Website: lowes
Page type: newsletter-management
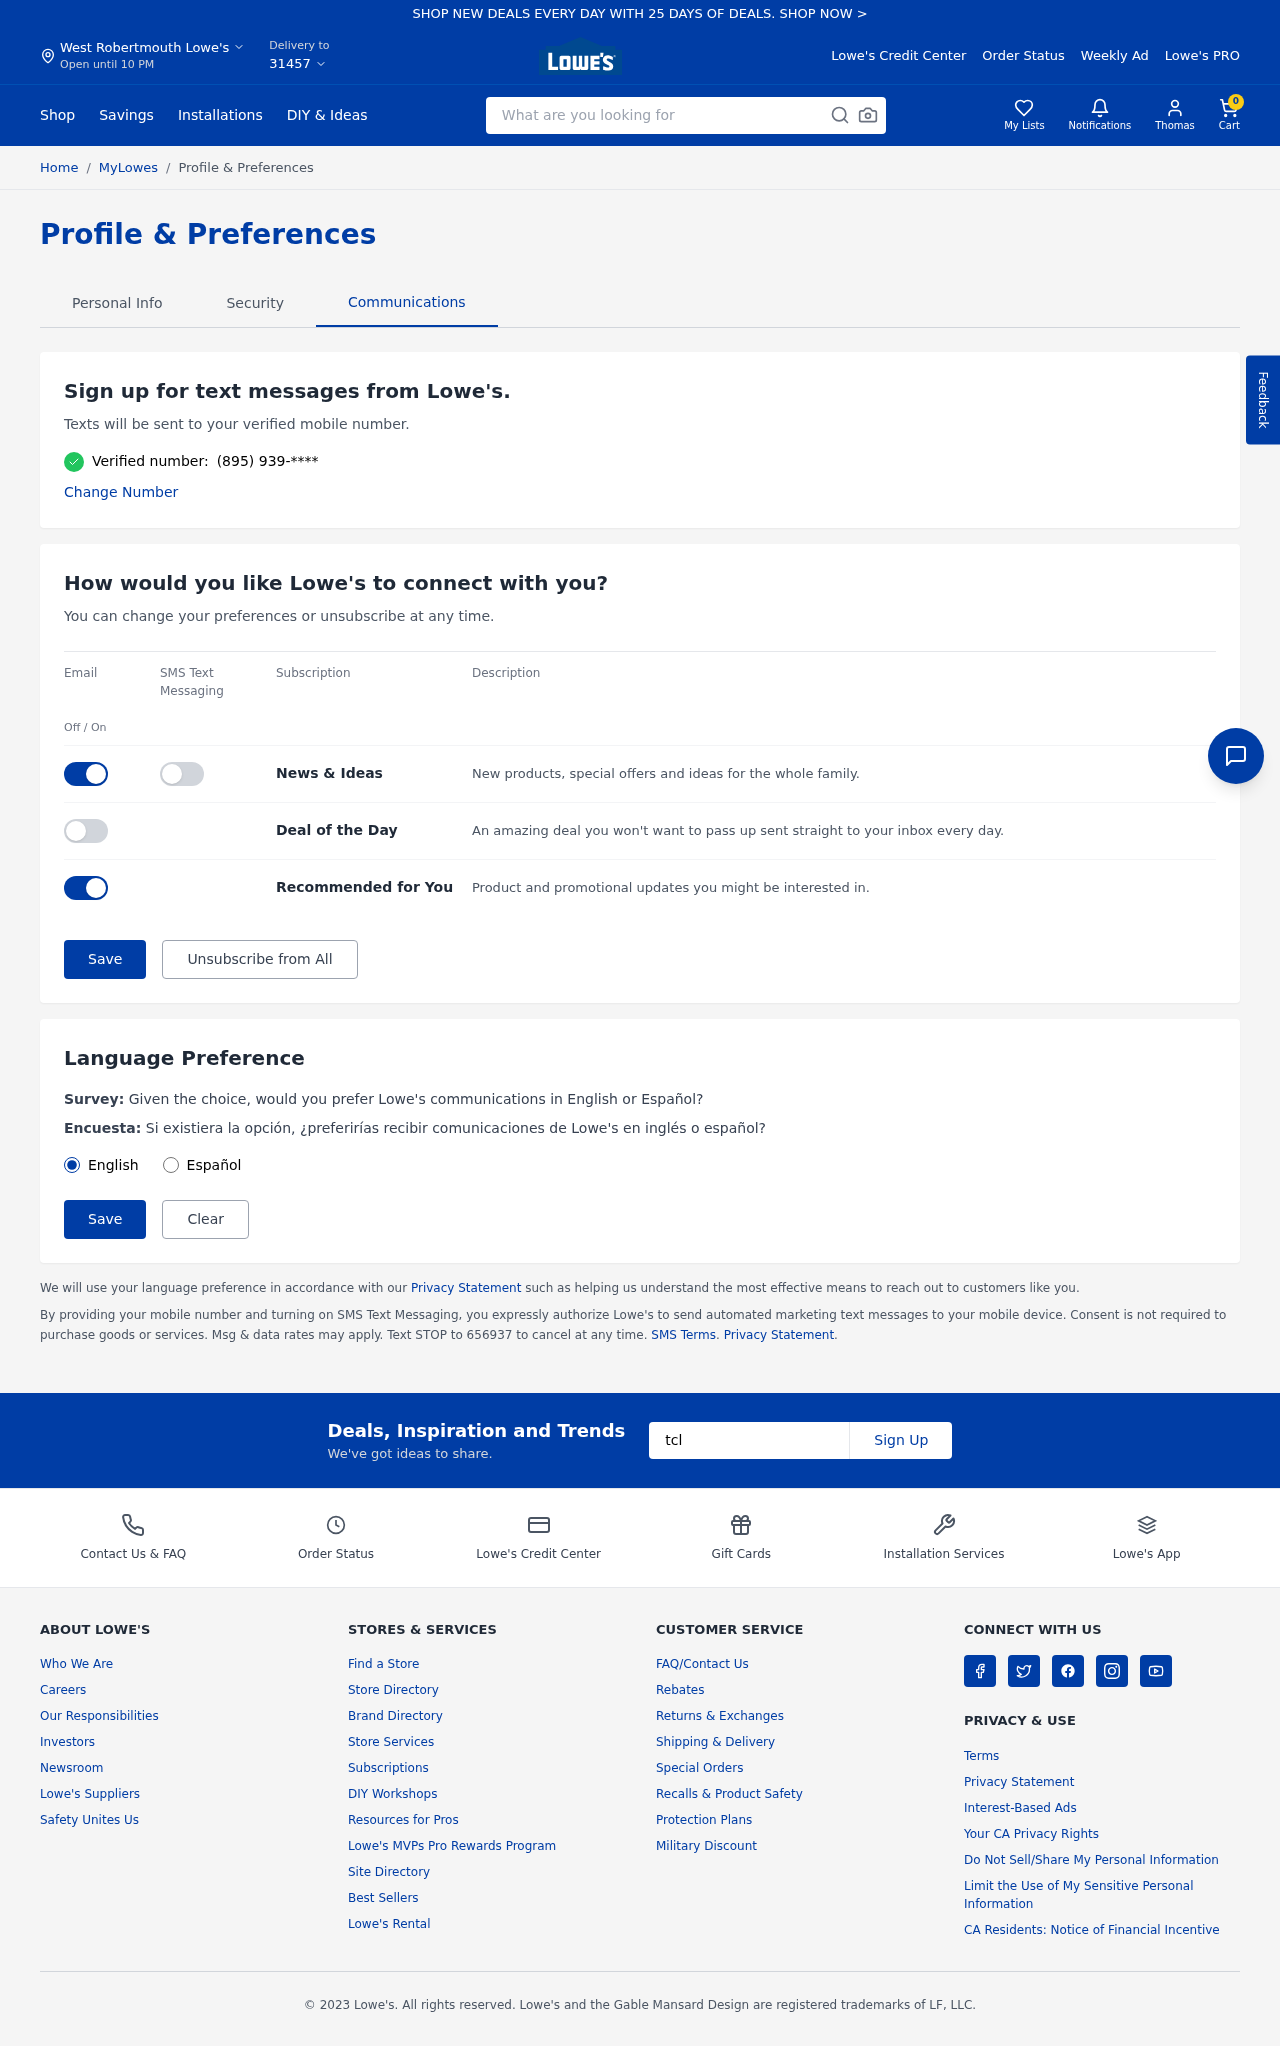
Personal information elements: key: PII_CITY
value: West Robertmouth
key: PII_EMAIL
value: tcline@yahoo.com
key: PII_FIRSTNAME
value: Thomas
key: PII_POSTCODE
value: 31457
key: PII_PHONE
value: (895) 939
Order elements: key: ORDER_NUM_ITEMS
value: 0
Search elements: key: HEADER_SEARCH
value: What are you looking for